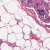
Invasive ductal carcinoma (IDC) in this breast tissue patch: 1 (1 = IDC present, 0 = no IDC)